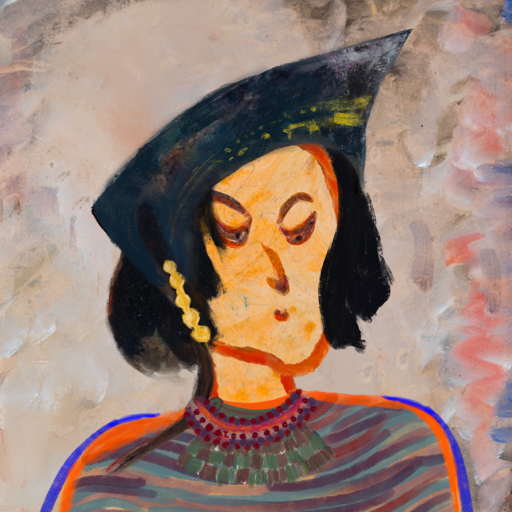
Background: Roy_Bahadur, Head And Neck Side: Experience, Face Side: Hypocrite, Bust: Experience, Hair Side: Mosgoul, Head Accessory: Irani, Second Necklace: After_Raid, Necklace: Roy_Bahadur, Baby: Blank